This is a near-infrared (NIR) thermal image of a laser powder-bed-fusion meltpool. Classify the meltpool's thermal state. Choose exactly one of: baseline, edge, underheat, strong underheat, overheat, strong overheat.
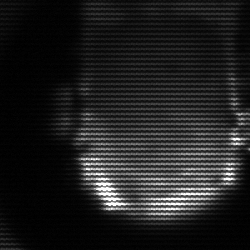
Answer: baseline